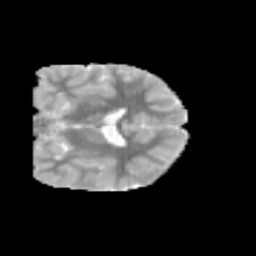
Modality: MD
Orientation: coronal
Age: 11
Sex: male
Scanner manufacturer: siemens
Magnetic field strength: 3 T
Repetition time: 3.8 s
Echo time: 0.07 s